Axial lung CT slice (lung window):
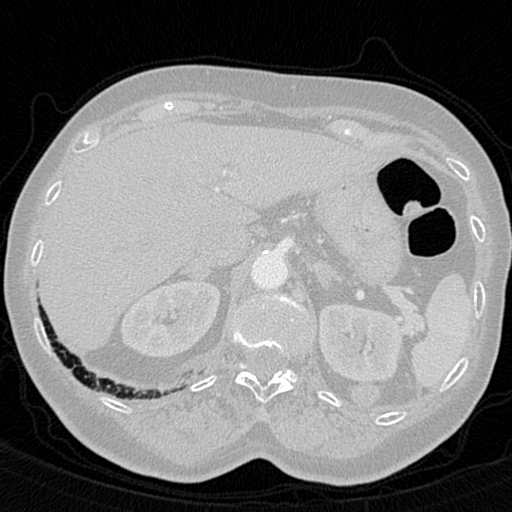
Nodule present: no